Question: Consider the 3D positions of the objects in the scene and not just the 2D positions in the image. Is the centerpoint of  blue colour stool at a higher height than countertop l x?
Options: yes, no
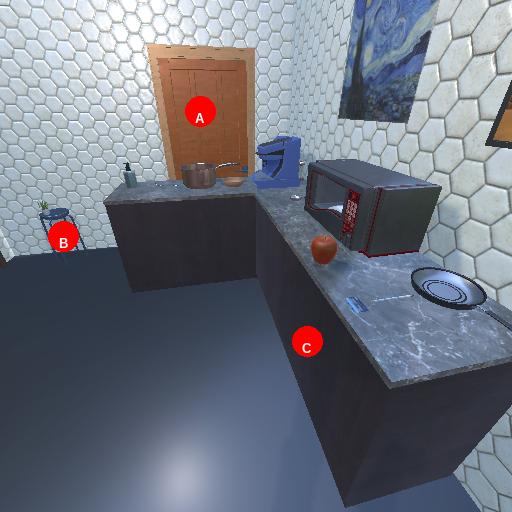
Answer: yes